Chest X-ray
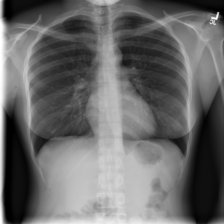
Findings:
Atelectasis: negative
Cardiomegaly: negative
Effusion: negative
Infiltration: negative
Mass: negative
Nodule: negative
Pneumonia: negative
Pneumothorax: negative
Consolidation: negative
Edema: negative
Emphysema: negative
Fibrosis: negative
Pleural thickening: negative
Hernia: negative